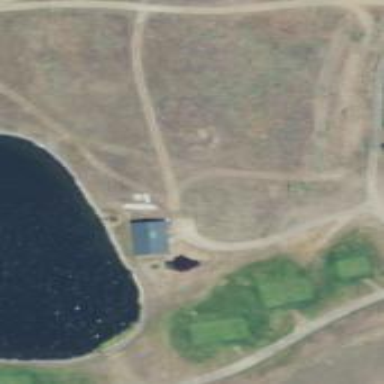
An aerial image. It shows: Path for both roads and golfers.